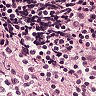
Metastatic tissue present: no